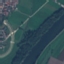
Land use / land cover class: River